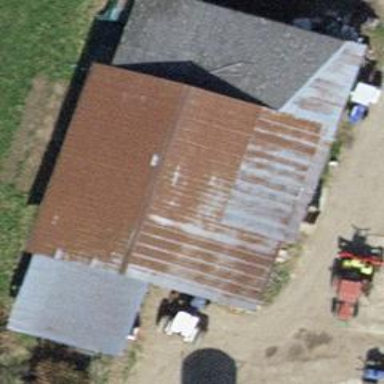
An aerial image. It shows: Gabled roof on farm auxiliary building.